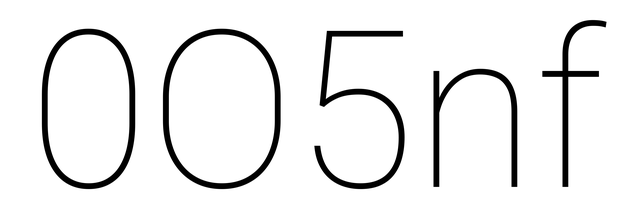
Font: Roboto_Thin